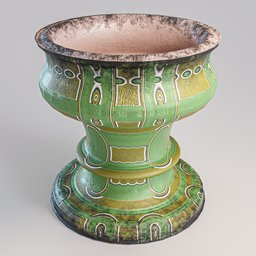
Label: decoration